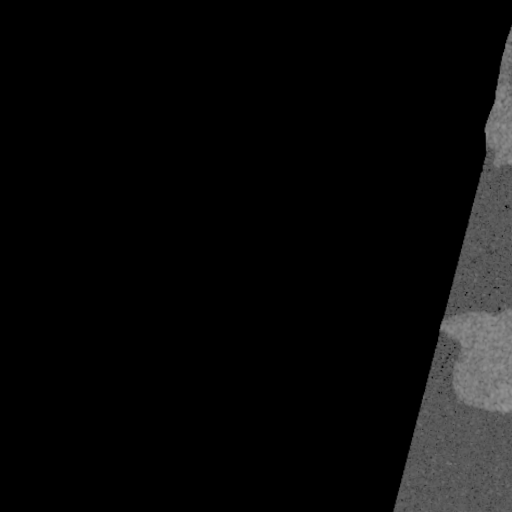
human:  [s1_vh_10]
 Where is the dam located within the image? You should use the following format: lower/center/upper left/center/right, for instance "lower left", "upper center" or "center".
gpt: The dam is located in the upper right of the image.
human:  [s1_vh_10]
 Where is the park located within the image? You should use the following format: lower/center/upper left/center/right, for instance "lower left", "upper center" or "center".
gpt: The park is located in the upper right of the image.
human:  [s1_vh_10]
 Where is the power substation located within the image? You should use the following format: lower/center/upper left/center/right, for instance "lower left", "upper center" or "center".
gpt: The power substation is located in the upper right of the image.
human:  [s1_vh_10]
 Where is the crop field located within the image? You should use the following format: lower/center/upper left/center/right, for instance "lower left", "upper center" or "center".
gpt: There is no crop field in the image.

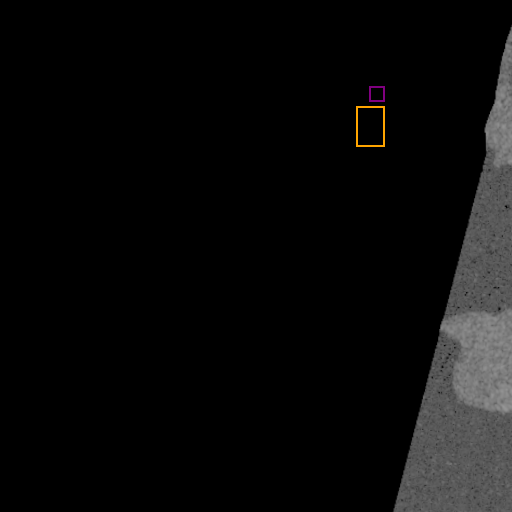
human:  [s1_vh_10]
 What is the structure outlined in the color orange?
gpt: The structure outlined in orange is a dam.
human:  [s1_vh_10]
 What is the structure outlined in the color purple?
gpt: The structure outlined in purple is a power substation.
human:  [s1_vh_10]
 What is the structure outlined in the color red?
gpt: There is no red outline.